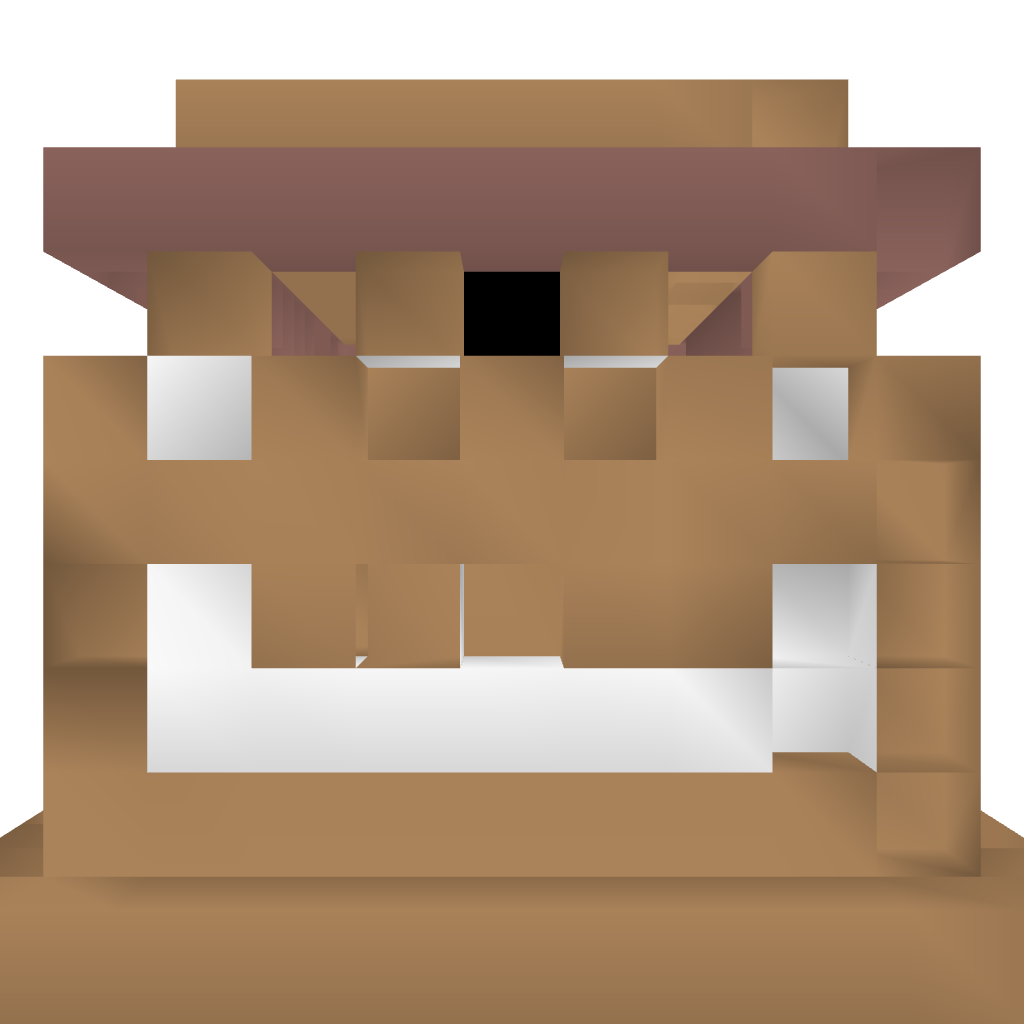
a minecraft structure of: Chicken Farm good quality